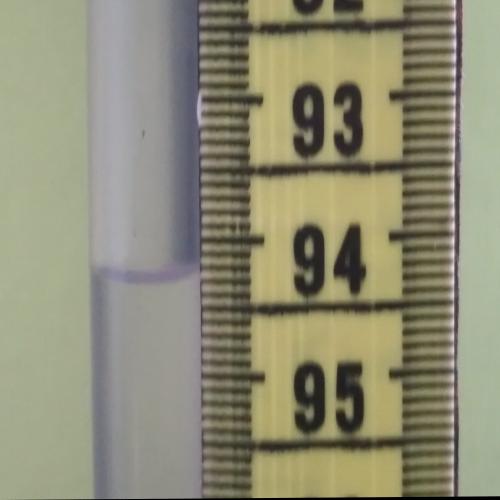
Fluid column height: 94.3 cm